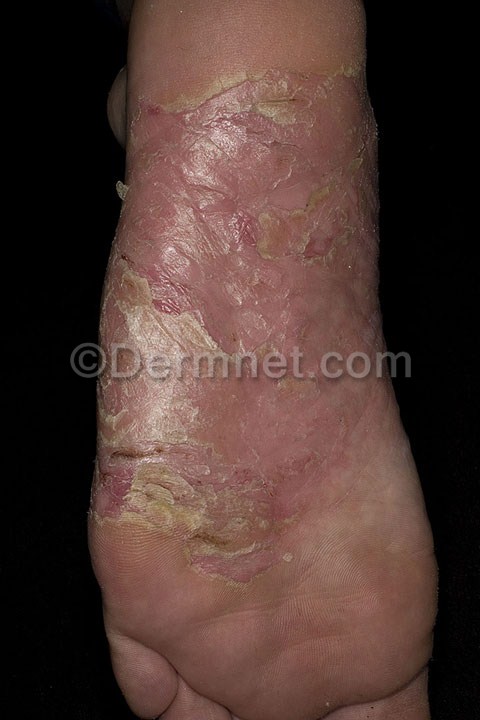
Disease: Psoriasis pictures Lichen Planus and related diseases